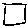
Label: square